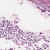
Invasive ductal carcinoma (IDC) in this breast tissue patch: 0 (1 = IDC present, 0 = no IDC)